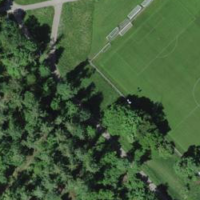
EUNIS habitat code: 55
Species observed at this site:
Juglans regia
Corvus corone
Luscinia megarhynchos
Troglodytes troglodytes
Fringilla coelebs
Buteo buteo
Turdus merula